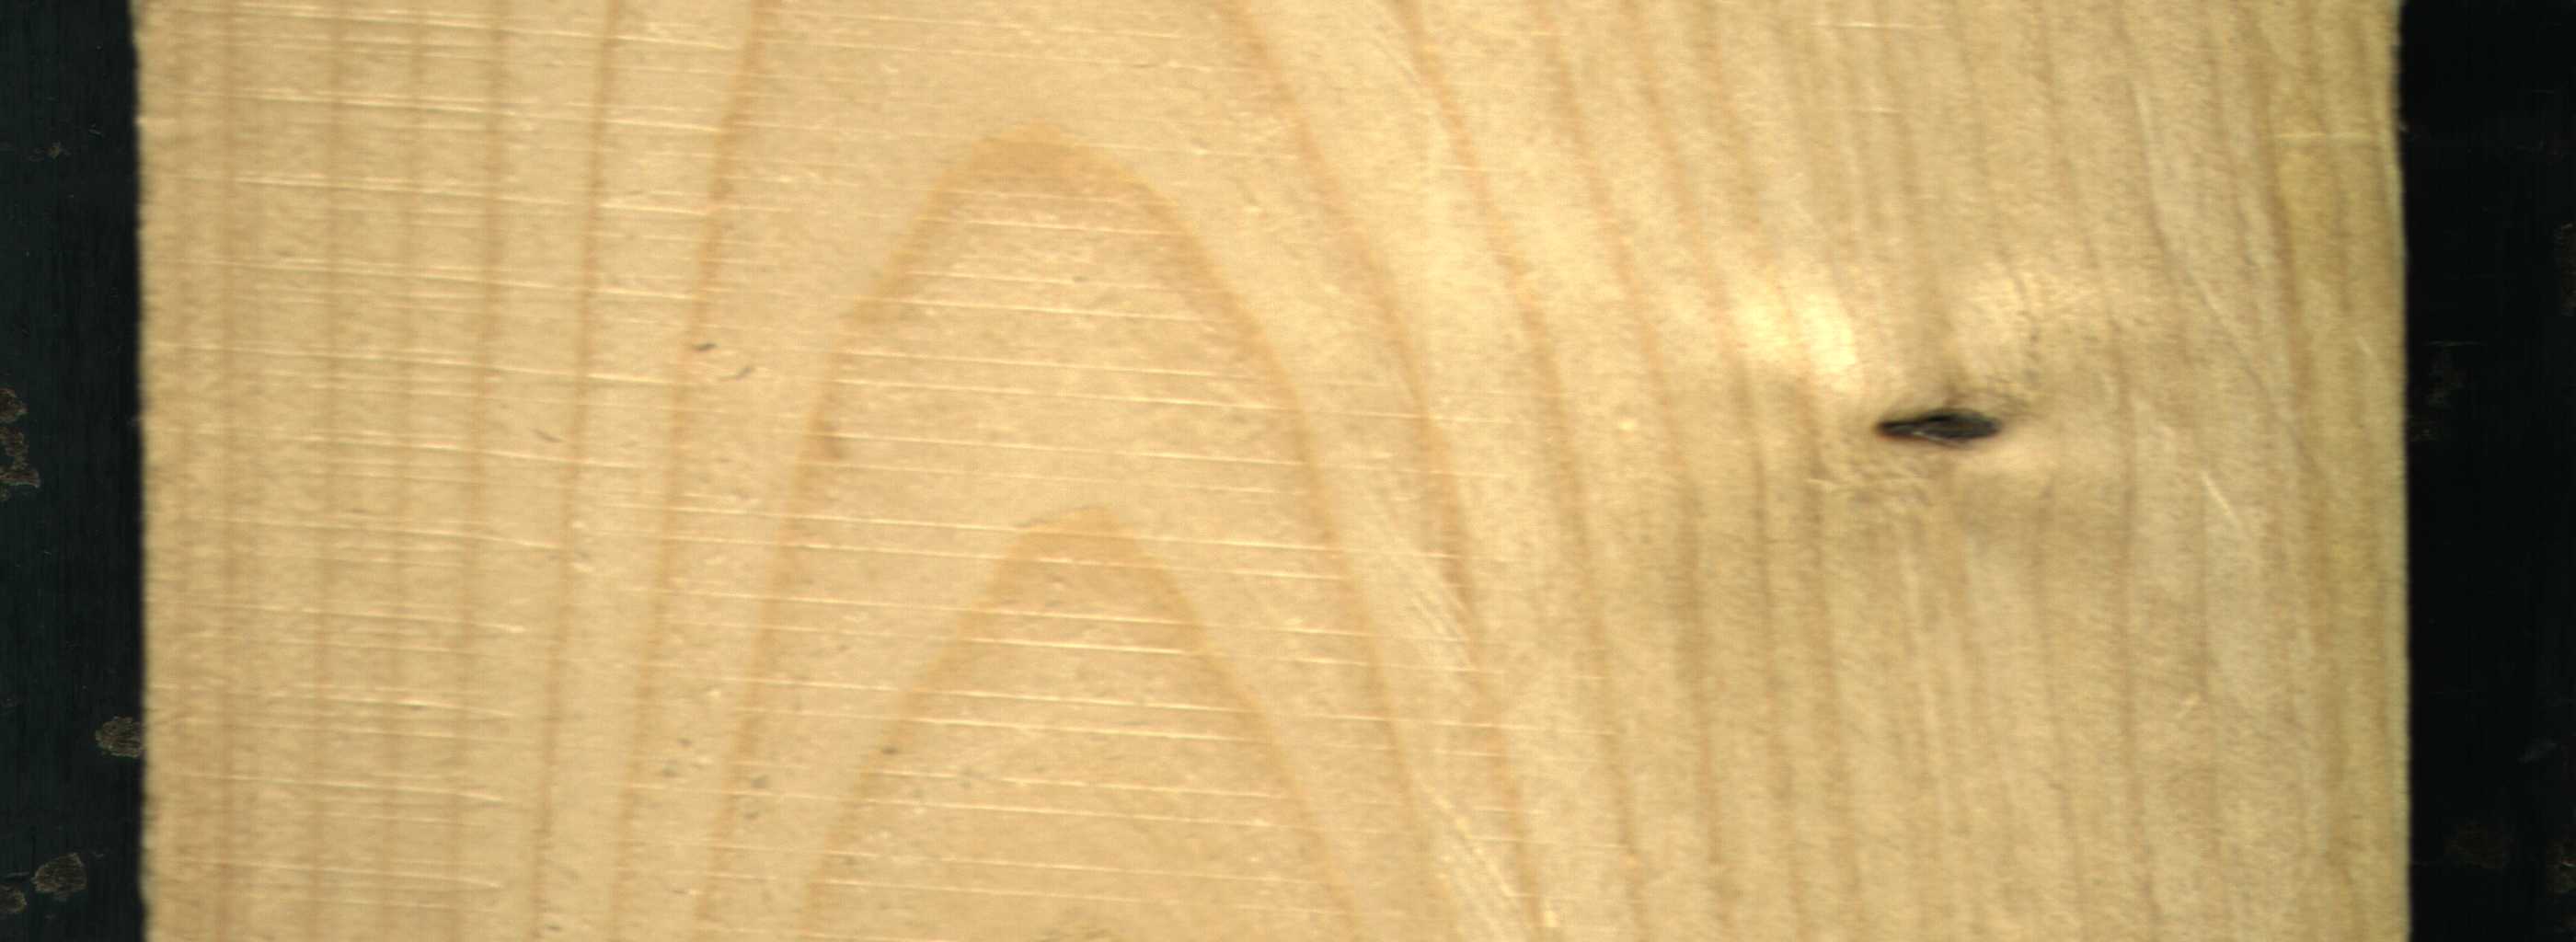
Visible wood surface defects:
Dead_Knot